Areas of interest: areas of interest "Toll Station"
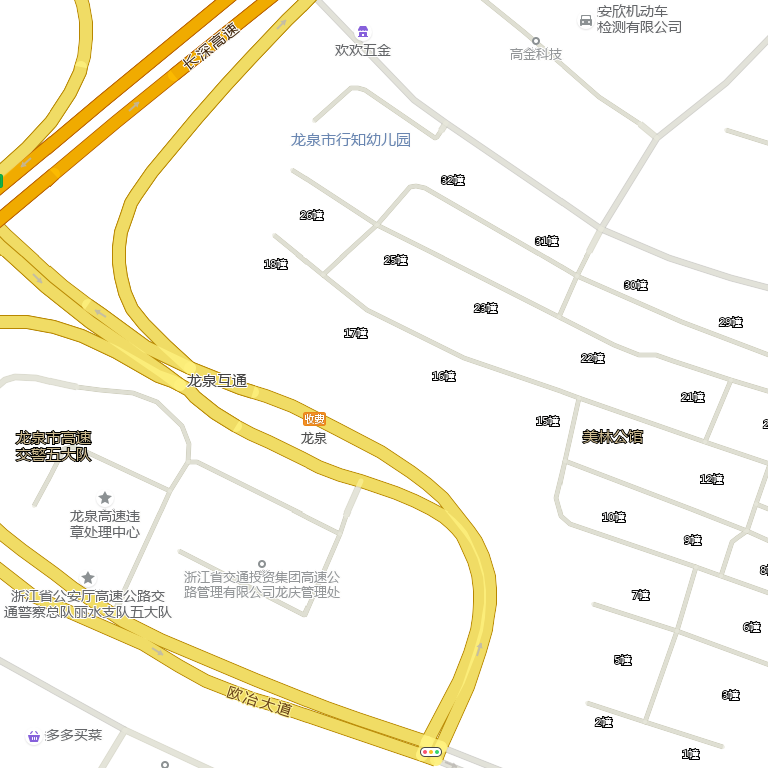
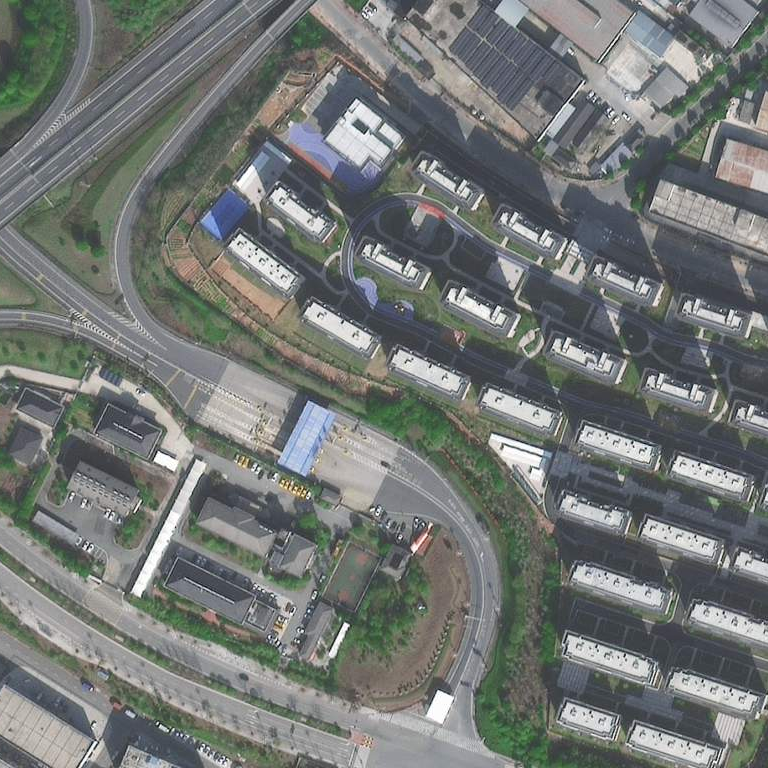